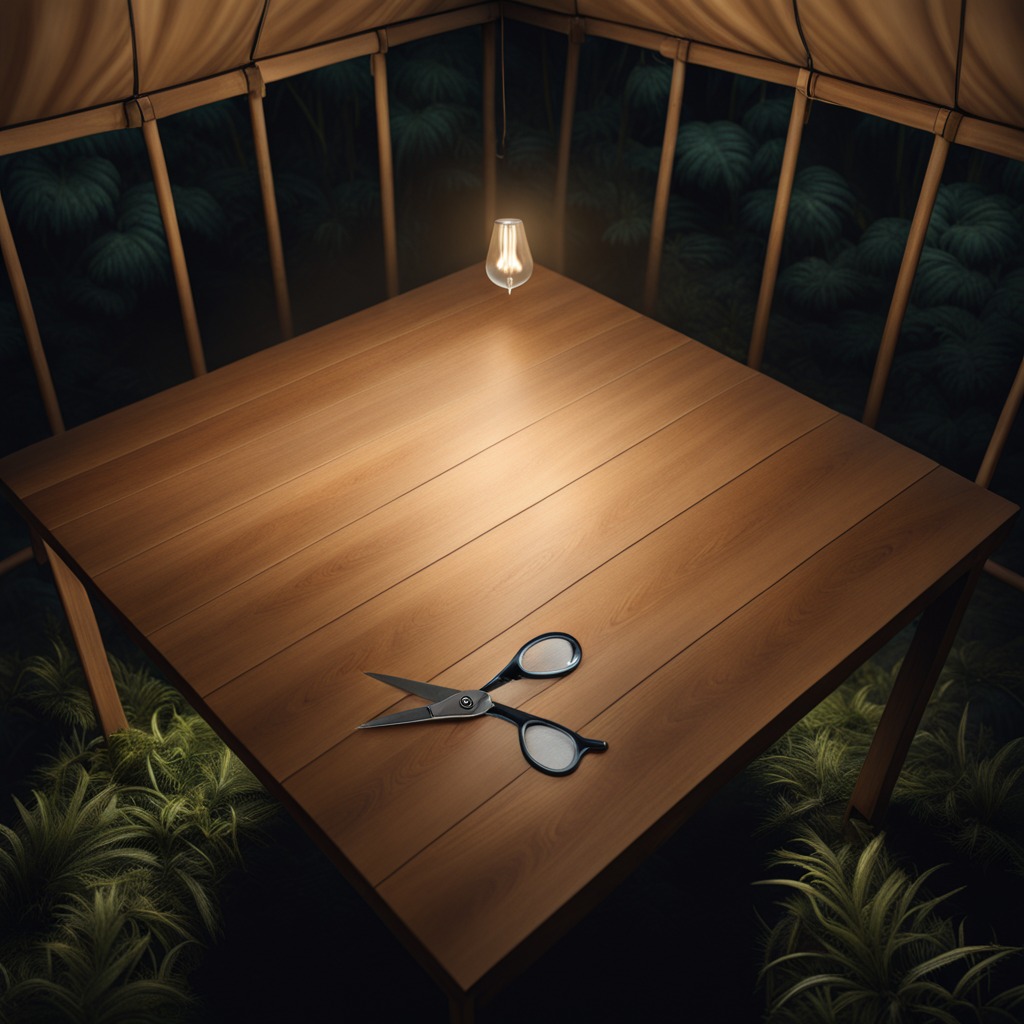
A scissor is lying on the wooden table.